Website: macys
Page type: cart
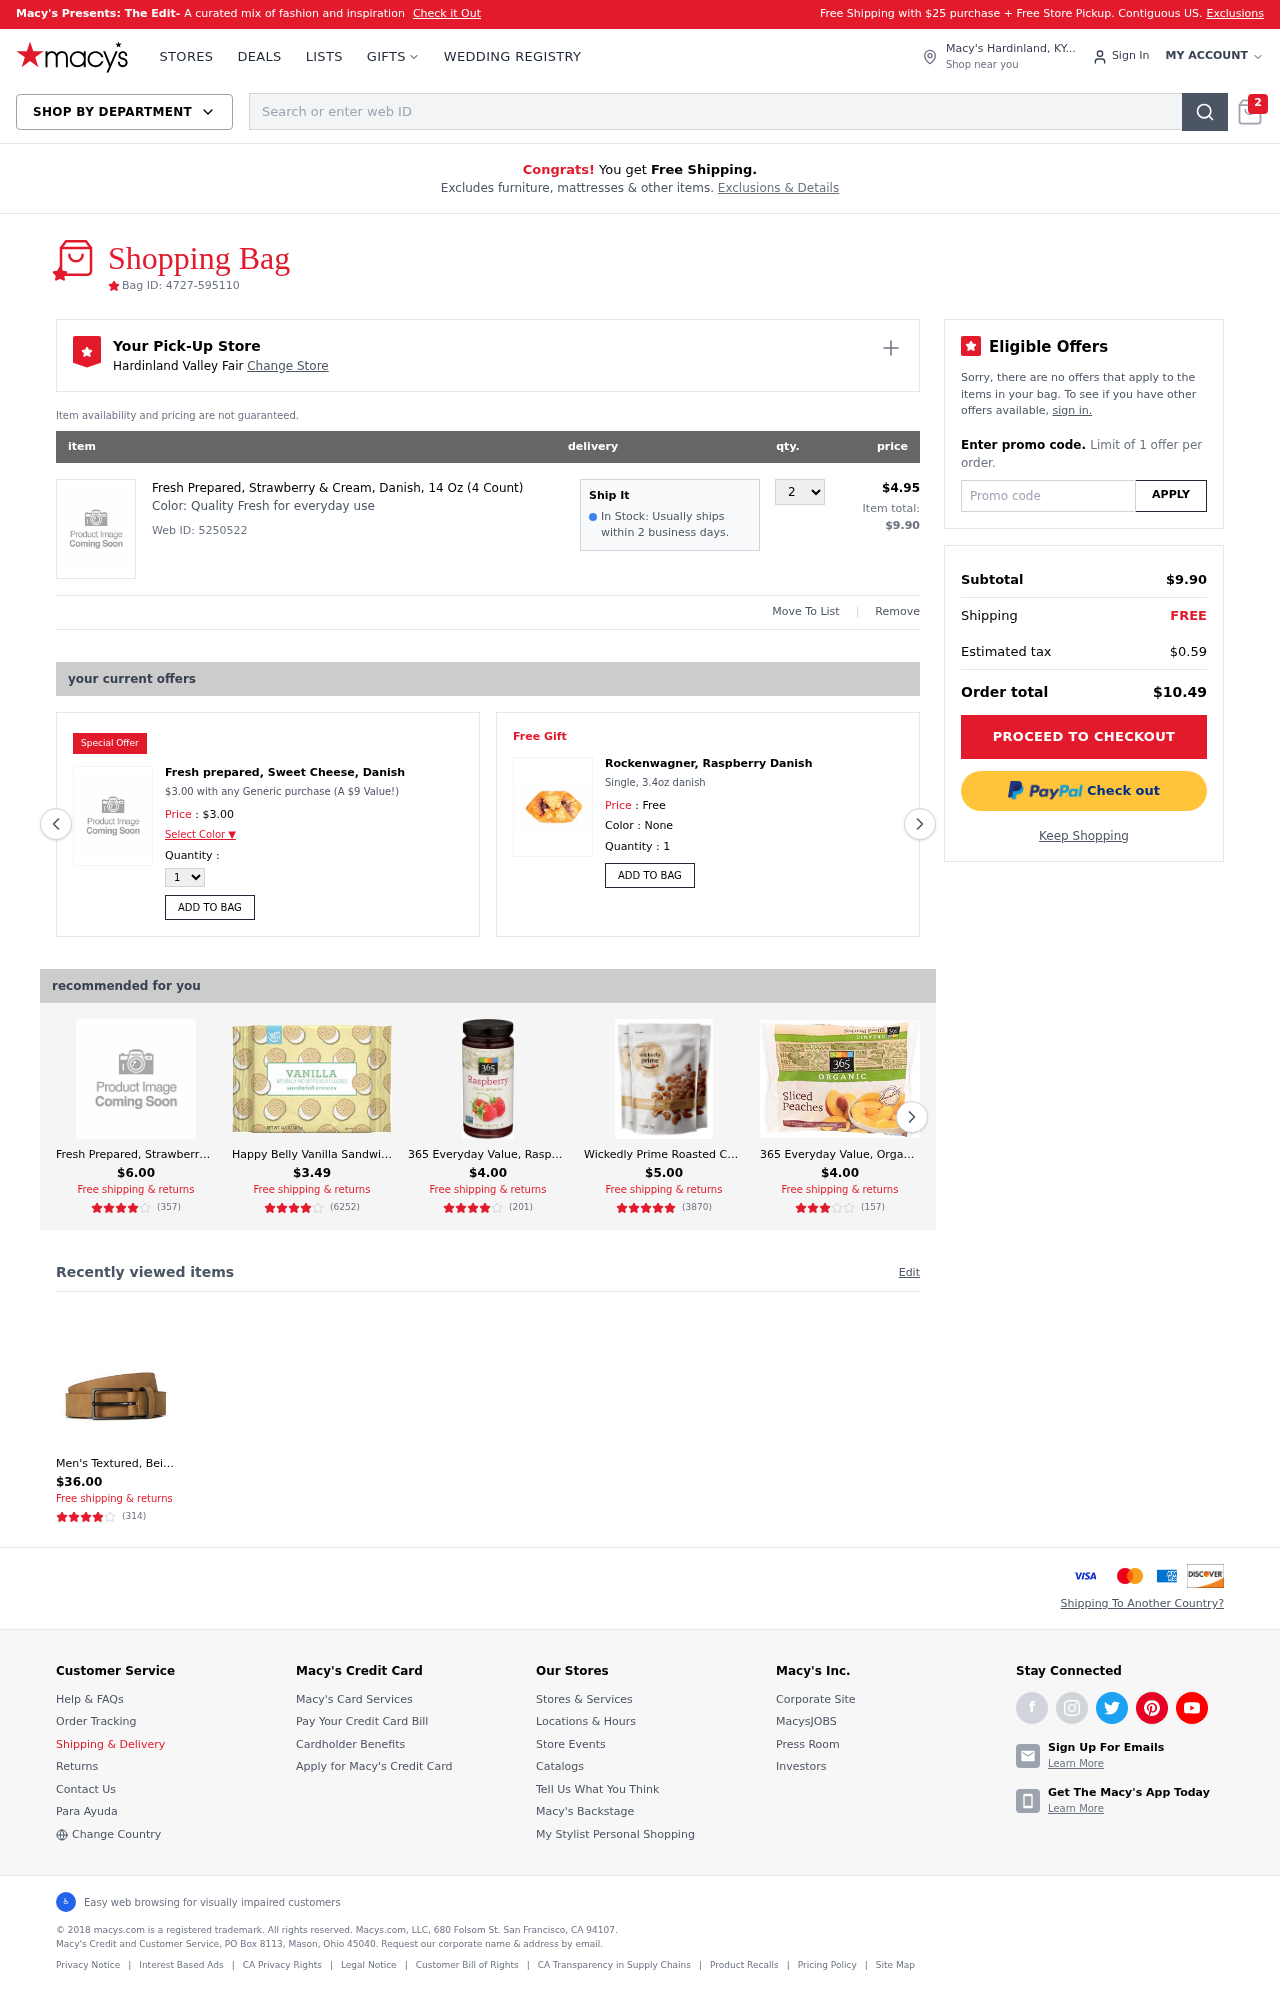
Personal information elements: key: PII_CITY
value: Hardinland Valley Fair Change Store
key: PII_CITY_STATE
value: Hardinland, KY
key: PII_PROMO_CODE
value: SAVE72
Product elements: key: PRODUCT1_DESC
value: Quality Fresh for everyday use
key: PRODUCT1_NAME
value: Fresh Prepared, Strawberry & Cream, Danish, 14 Oz (4 Count)
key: PRODUCT1_PRICE
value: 4.95
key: PRODUCT1_QUANTITY
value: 2
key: PRODUCT2_NAME
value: Fresh prepared, Sweet Cheese, Danish
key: PRODUCT2_PRICE
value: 3
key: PRODUCT3_DESC
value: Single, 3.4oz danish
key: PRODUCT3_NAME
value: Rockenwagner, Raspberry Danish
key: PRODUCT4_NAME
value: Fresh Prepared, Strawberry & Cream, Danish
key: PRODUCT4_NUM_RATINGS
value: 357
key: PRODUCT4_PRICE
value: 6
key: PRODUCT4_RATING
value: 3.7
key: PRODUCT5_NAME
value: Happy Belly Vanilla Sandwich Cremes
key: PRODUCT5_NUM_RATINGS
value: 6252
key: PRODUCT5_PRICE
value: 3.49
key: PRODUCT5_RATING
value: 3.7
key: PRODUCT6_NAME
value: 365 Everyday Value, Raspberry Fruit Spread, 10 oz
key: PRODUCT6_NUM_RATINGS
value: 201
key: PRODUCT6_PRICE
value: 4
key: PRODUCT6_RATING
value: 4.4
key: PRODUCT7_NAME
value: Wickedly Prime Roasted Cashews, Coconut Toffee, 8 Ounce (Pack of 3)
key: PRODUCT7_NUM_RATINGS
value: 3870
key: PRODUCT7_PRICE
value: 5
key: PRODUCT7_RATING
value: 4.7
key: PRODUCT8_NAME
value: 365 Everyday Value, Organic Sliced Peaches, 10 oz, (Frozen)
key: PRODUCT8_NUM_RATINGS
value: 157
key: PRODUCT8_PRICE
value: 4
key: PRODUCT8_RATING
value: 3.4
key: PRODUCT9_NAME
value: Men's Textured, Beige (Taupe) tal-lt
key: PRODUCT9_NUM_RATINGS
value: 314
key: PRODUCT9_PRICE
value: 36
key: PRODUCT9_RATING
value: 4
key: PRODUCT2_DESC
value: $3.00 with any Generic purchase (A $9 Value!)
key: PRODUCT1_WEB_ID
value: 5250522
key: PRODUCT1_TOTAL
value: $9.90
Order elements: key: ORDER_NUM_ITEMS
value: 2
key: ORDER_ID
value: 4727-595110
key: ORDER_SUBTOTAL
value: $9.90
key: ORDER_TAX
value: $0.59
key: ORDER_TOTAL
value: $10.49
Search elements: key: HEADER_SEARCH
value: Search or enter web ID